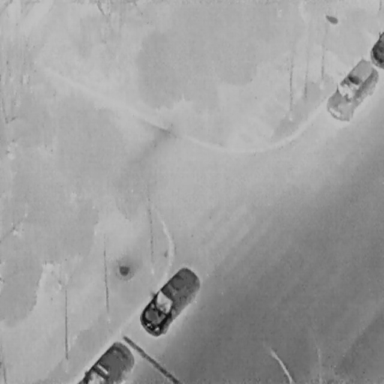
There are three Cars in the infrared image.